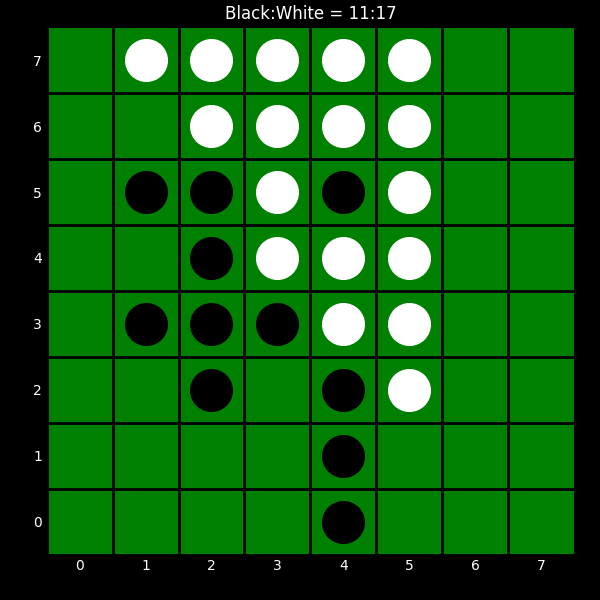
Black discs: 11
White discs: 17